Interaction volume radius: 5 \u00c5
Interaction volume height: 30 \u00c5
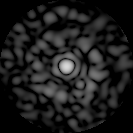
Disorder parameter: 0.8857